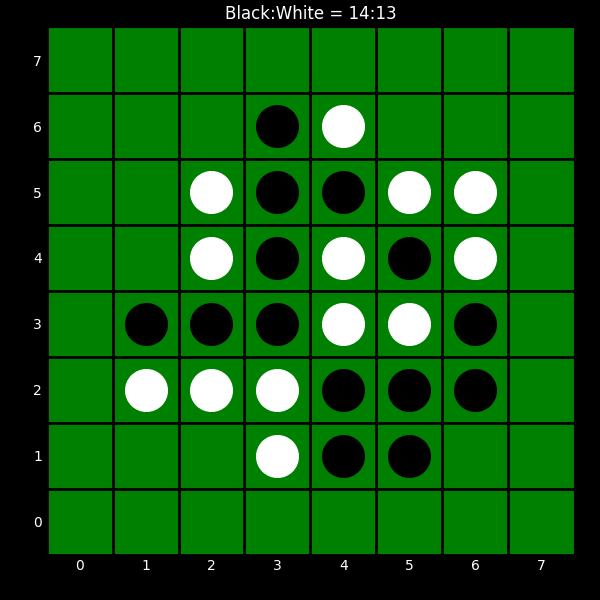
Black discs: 14
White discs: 13